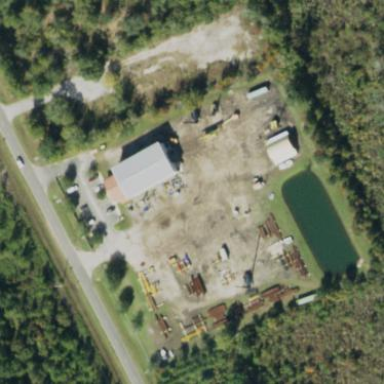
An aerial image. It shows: Industrial area dedicated to sawmill.